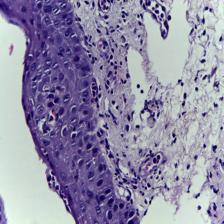
Diagnosis: Normal